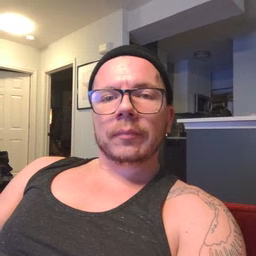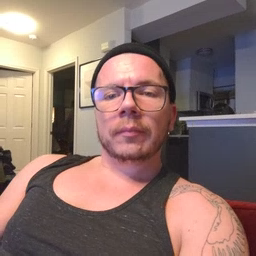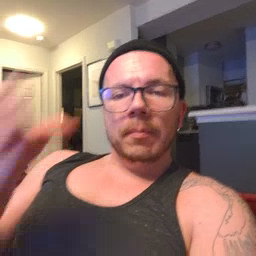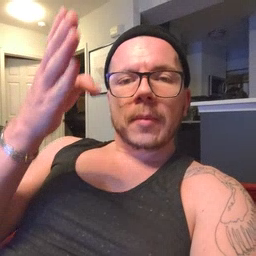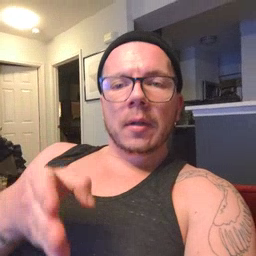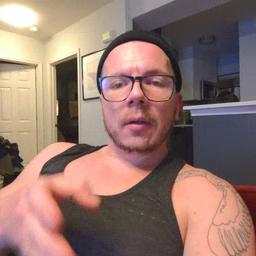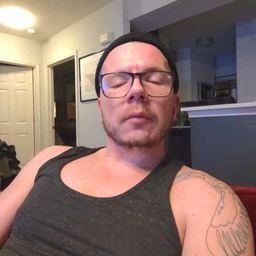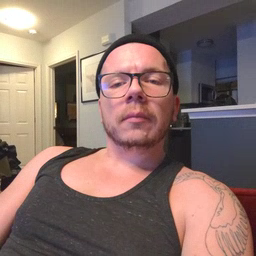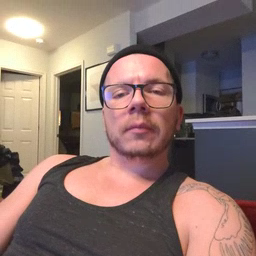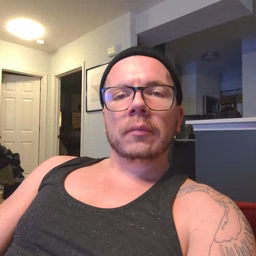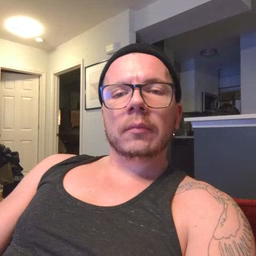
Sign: beside